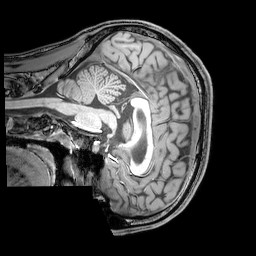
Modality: T1w
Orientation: sagittal
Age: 22
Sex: male
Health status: healthy
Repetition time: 0.081 s
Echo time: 0.037 s